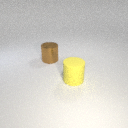
large brown metal cylinder to the left of large yellow rubber cylinder